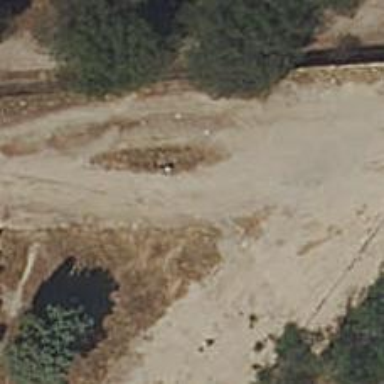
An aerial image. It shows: Dirt track road.